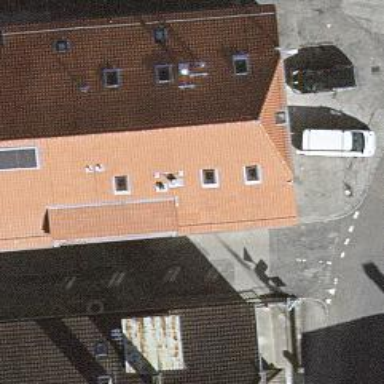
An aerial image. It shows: Restaurant.